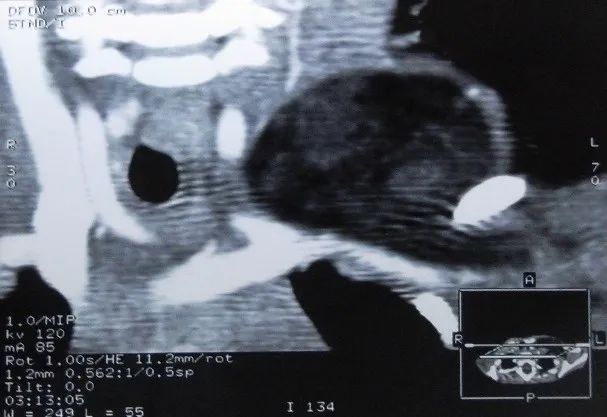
Cervical CT scann view of a heterogeneous, well-defined lesion with hypervascularity.
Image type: radiology (ct)